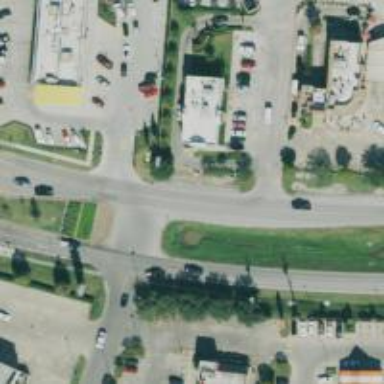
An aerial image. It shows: Road with stop sign.